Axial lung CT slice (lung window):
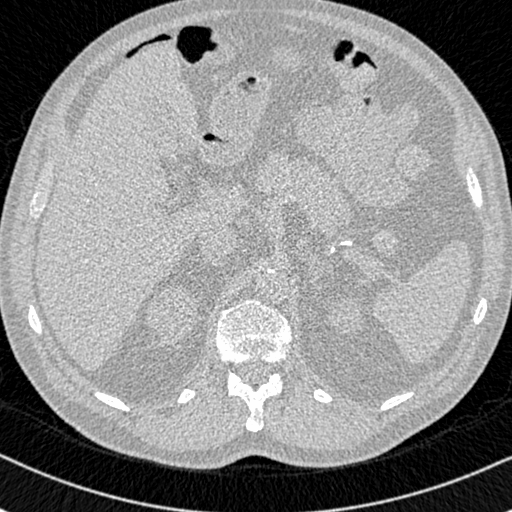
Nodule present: no